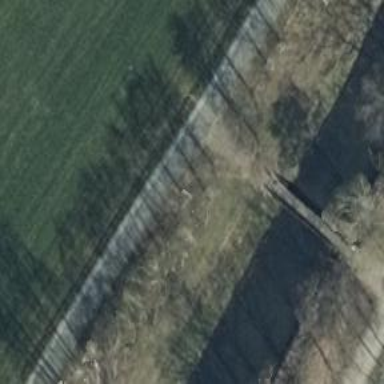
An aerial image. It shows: Path on bridge.